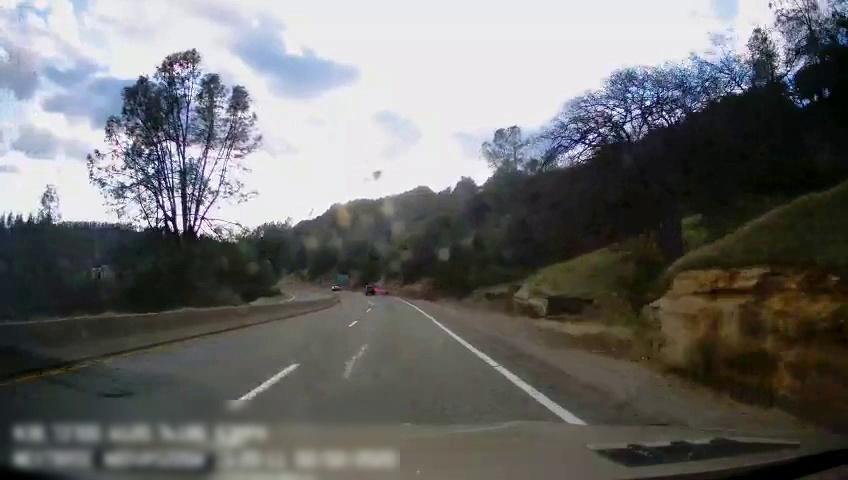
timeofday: Day
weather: Sunny
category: Drivable Space
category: Drivable Space
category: Vehicles | SUV
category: Lanes | Opposite Lane
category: Lanes | Alternate Lane
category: Lanes | Current Lane
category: Lanes | Alternate Lane
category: Traffic | Signs